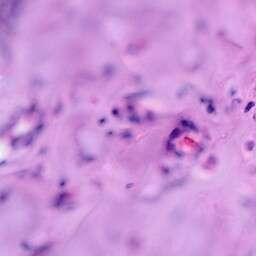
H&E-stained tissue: Breast